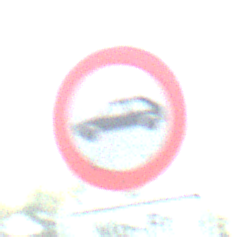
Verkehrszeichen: VerbotPersonenkraftwagen
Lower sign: ZeitangabenMitBeschraenkungAufWochentage2
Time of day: Midday
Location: Outdoor (Nature)
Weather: Clear
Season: NotSpecified
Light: Natural